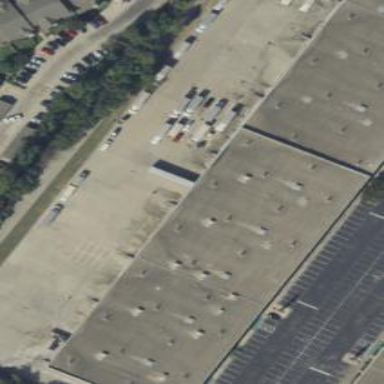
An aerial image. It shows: Industrial building.